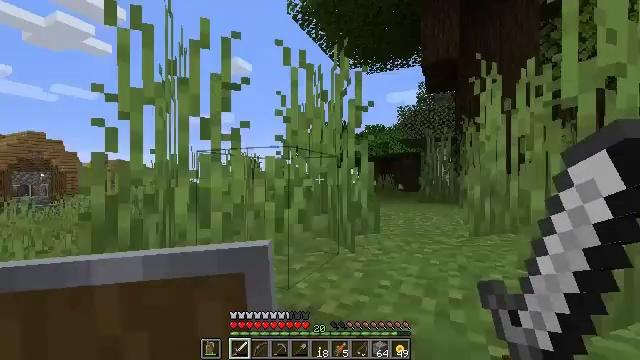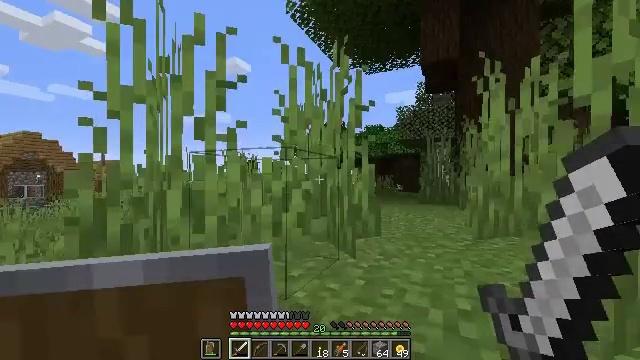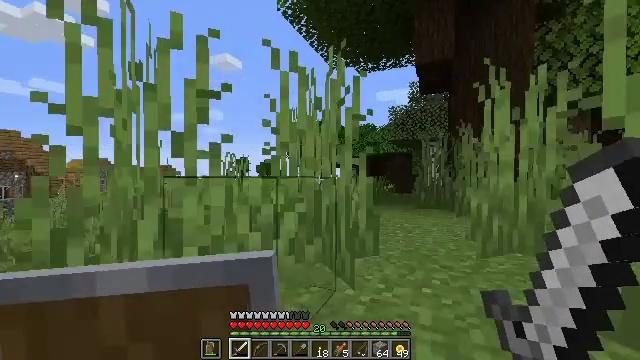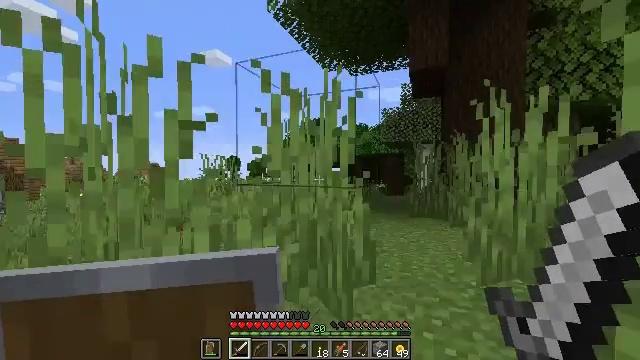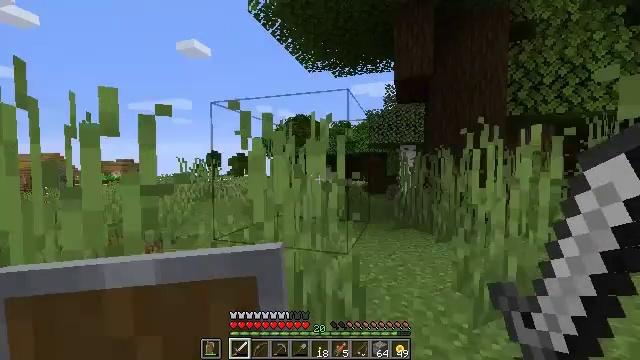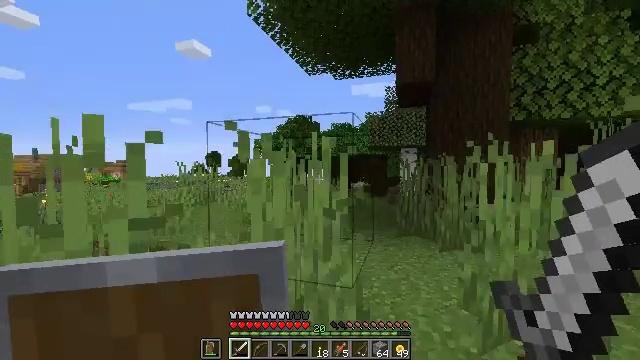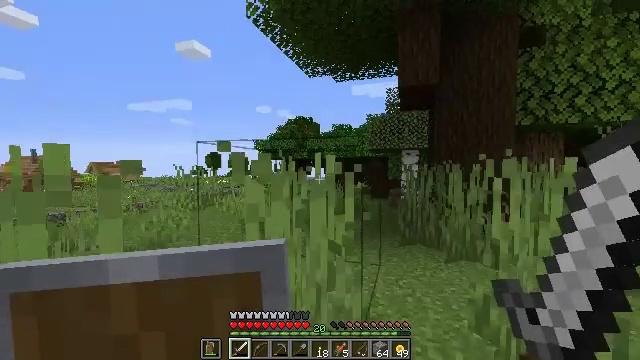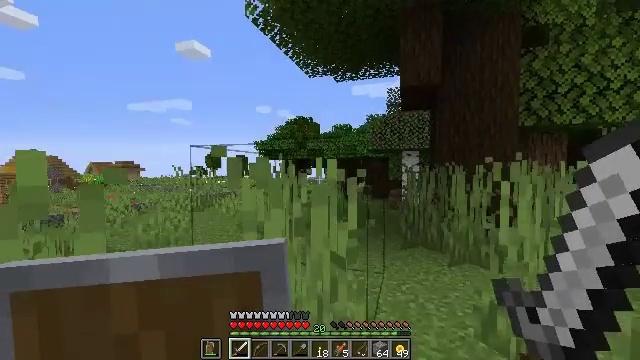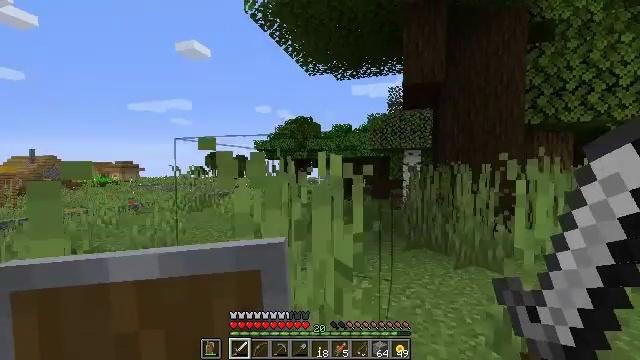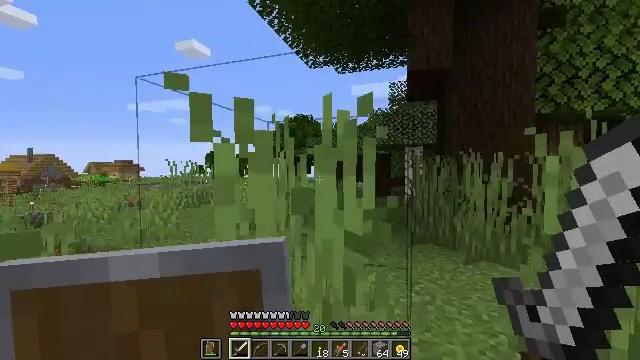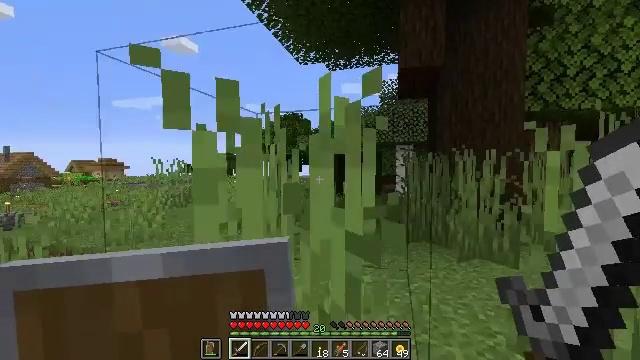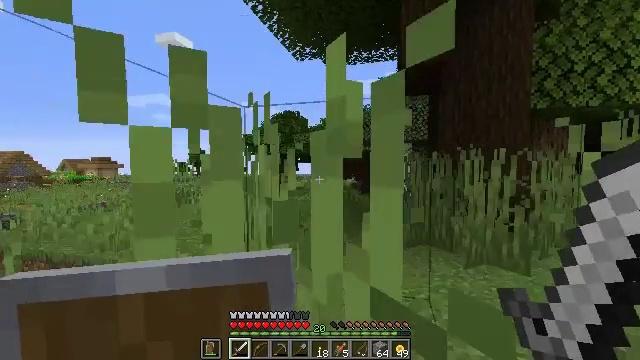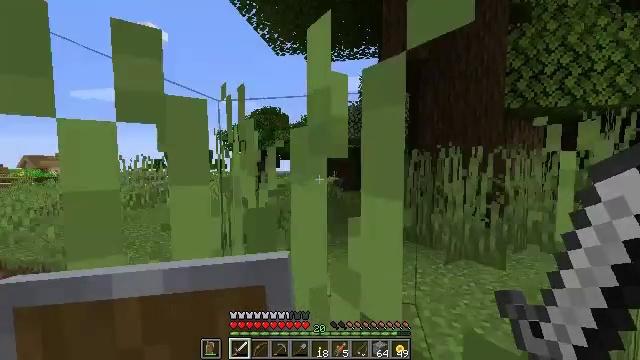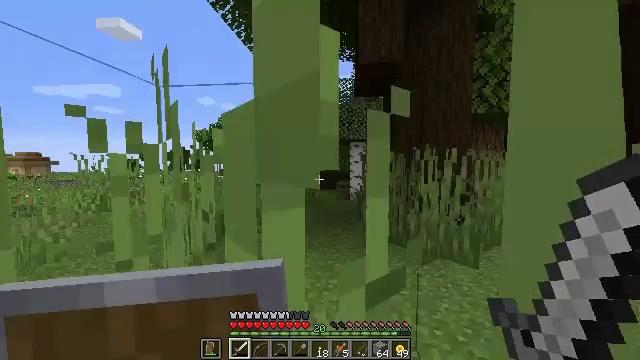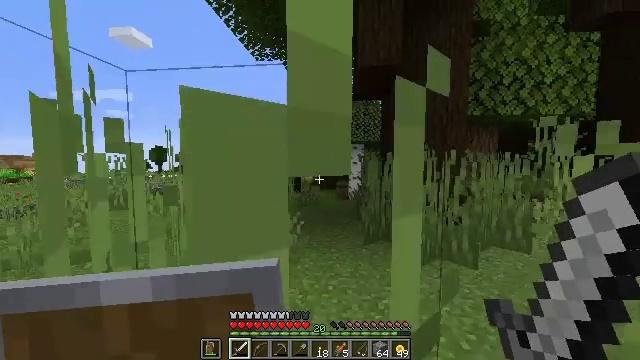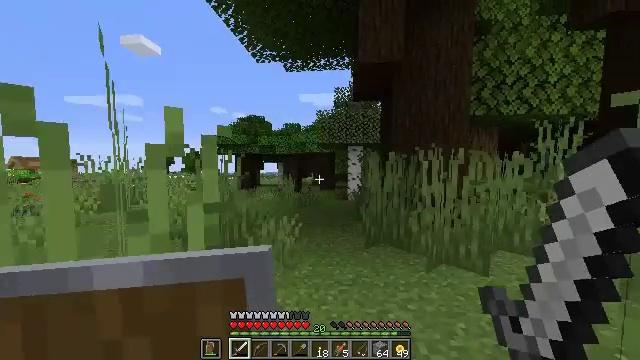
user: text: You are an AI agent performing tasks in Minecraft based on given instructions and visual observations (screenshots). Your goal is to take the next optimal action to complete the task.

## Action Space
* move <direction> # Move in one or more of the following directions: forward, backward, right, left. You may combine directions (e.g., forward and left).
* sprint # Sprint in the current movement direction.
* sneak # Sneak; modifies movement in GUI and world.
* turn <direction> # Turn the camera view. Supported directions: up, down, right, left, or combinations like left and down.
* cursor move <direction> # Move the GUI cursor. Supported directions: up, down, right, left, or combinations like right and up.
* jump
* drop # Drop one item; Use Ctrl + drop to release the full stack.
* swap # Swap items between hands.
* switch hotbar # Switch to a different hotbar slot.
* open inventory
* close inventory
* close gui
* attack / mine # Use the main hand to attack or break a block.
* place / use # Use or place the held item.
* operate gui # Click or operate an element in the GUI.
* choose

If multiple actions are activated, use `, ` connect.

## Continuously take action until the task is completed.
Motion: motion action
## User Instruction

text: Harvest the peony for decoration.
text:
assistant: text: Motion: move forward
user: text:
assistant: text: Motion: move forward, turn right, jump
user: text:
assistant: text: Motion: move forward, turn right, jump
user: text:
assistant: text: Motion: move forward, turn right and down, jump
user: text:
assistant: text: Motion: move forward
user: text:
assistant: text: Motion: move forward
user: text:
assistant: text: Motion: move forward
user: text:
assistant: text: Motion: move forward
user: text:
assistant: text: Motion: move forward
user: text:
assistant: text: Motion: move forward, turn right
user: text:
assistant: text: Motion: move forward
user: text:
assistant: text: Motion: move forward, sprint, turn right
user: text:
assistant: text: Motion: move forward, sprint, turn right
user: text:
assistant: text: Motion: move forward, sprint
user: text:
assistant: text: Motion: move forward
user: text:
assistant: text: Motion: move forward
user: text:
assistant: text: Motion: move forward
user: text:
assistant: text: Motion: move forward, turn left
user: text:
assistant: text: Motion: move forward, turn left
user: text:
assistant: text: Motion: move forward
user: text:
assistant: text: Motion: move forward, jump
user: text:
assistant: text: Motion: move forward, jump
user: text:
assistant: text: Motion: move forward, jump
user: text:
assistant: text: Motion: move forward
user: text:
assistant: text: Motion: move forward
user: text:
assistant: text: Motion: move forward
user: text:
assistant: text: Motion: move forward
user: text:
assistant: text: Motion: move forward
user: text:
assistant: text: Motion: move forward
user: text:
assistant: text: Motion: move forward